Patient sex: M
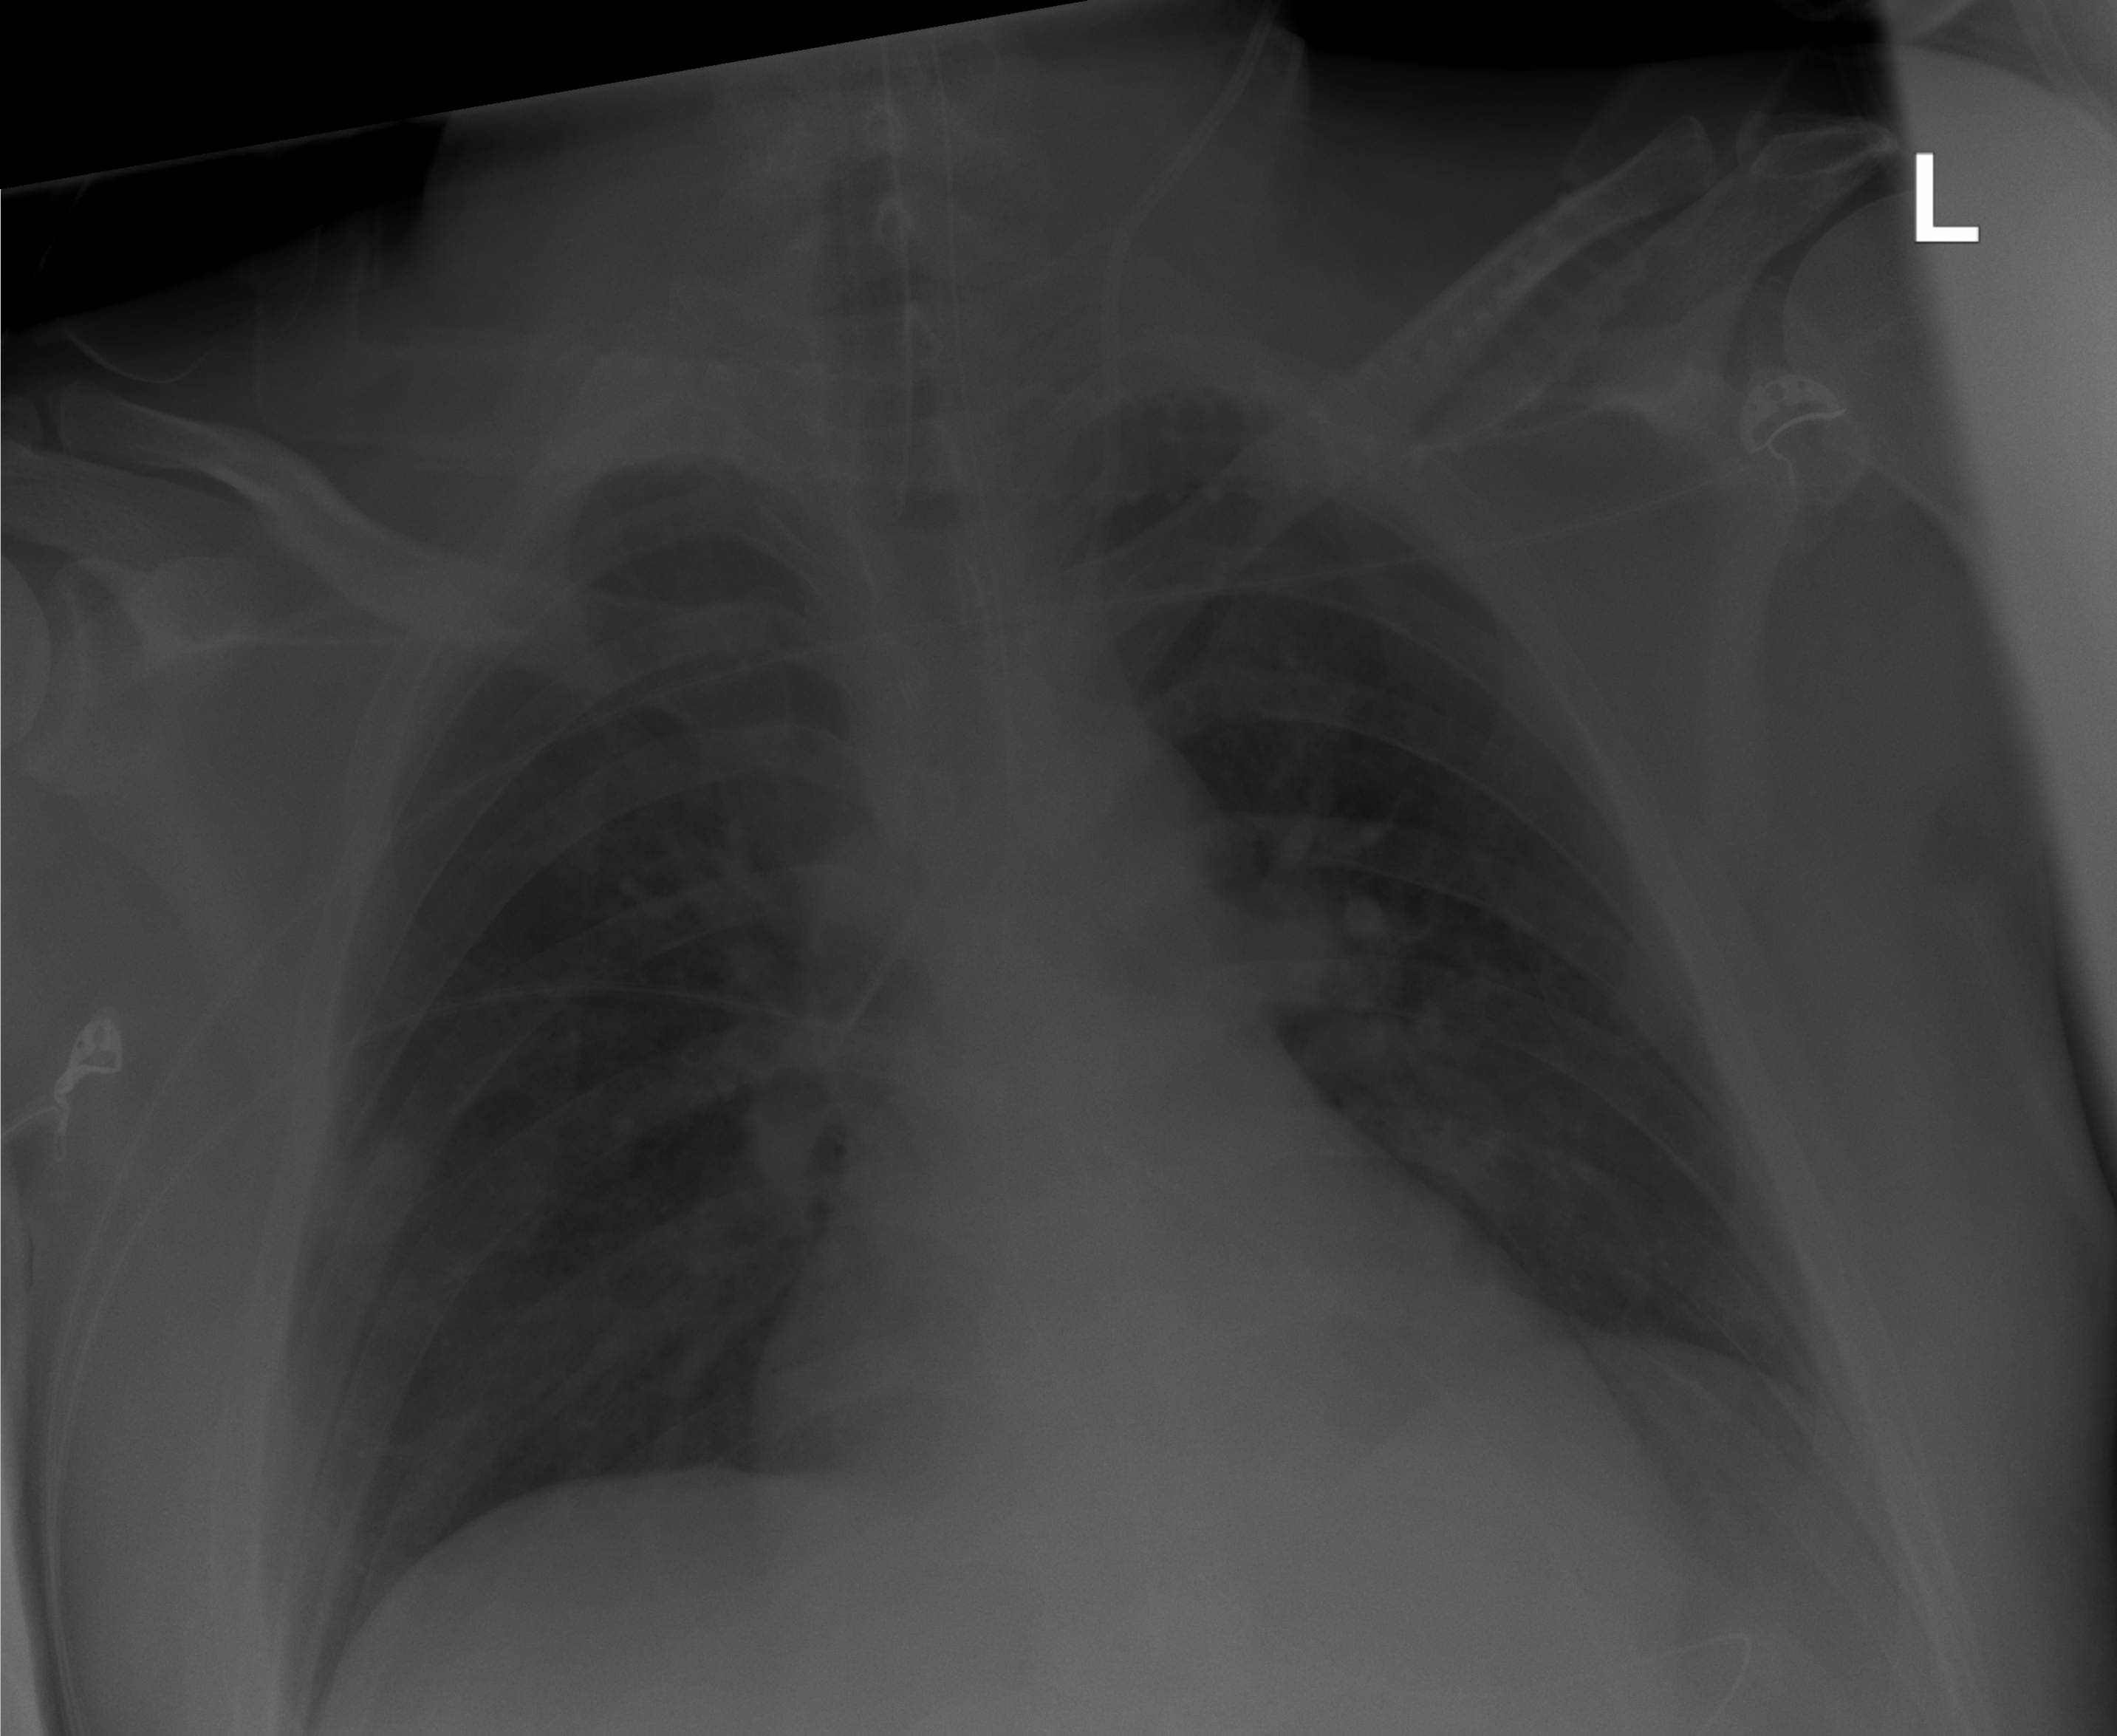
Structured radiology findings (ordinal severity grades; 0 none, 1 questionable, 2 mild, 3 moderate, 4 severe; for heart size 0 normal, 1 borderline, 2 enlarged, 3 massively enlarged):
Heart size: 0
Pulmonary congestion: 1
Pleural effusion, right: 0
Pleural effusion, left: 0
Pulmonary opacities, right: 0
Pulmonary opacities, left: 1
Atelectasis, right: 0
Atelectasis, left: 0